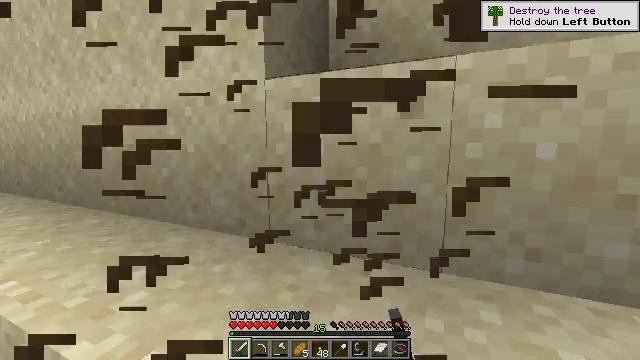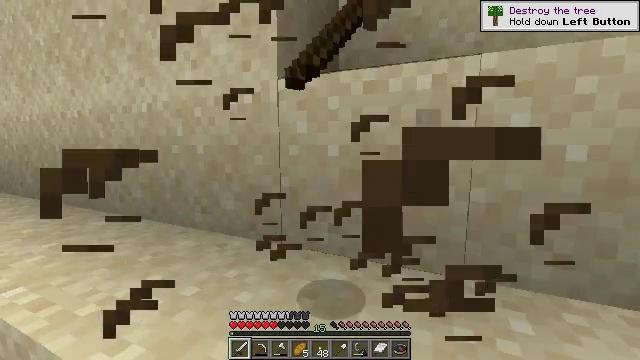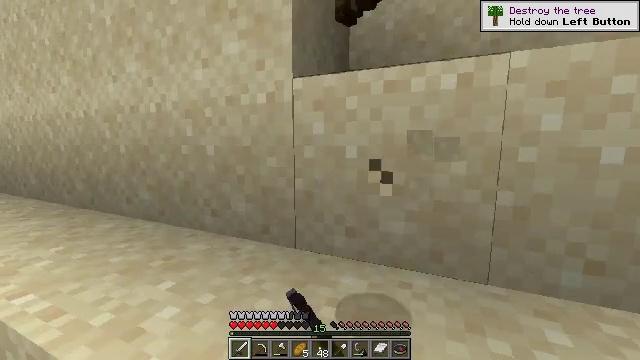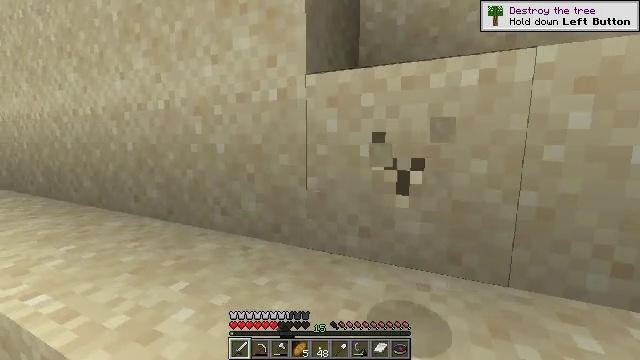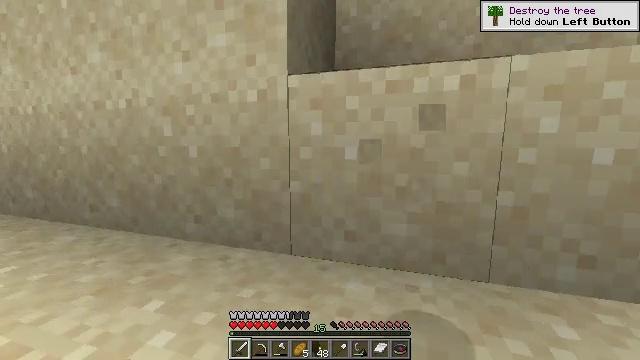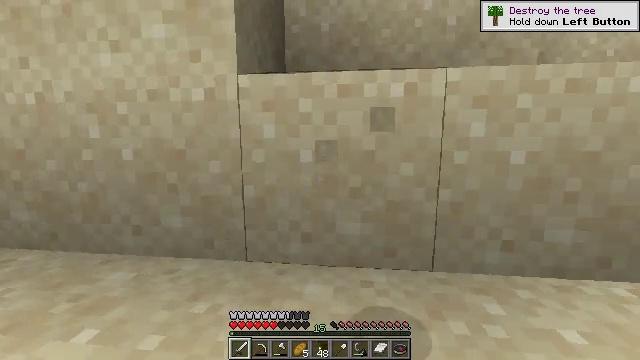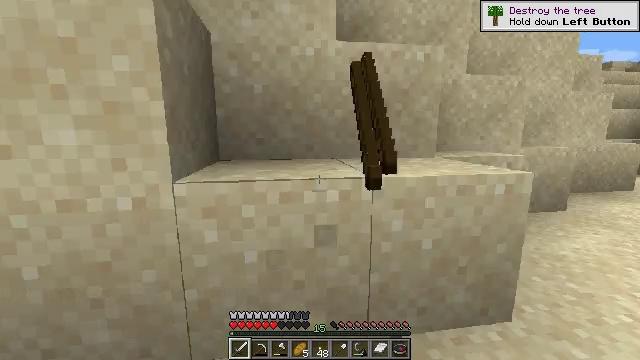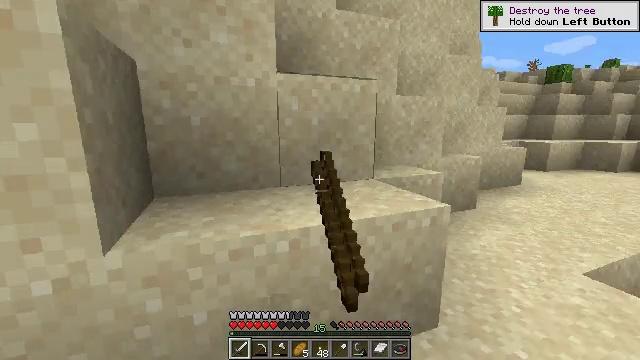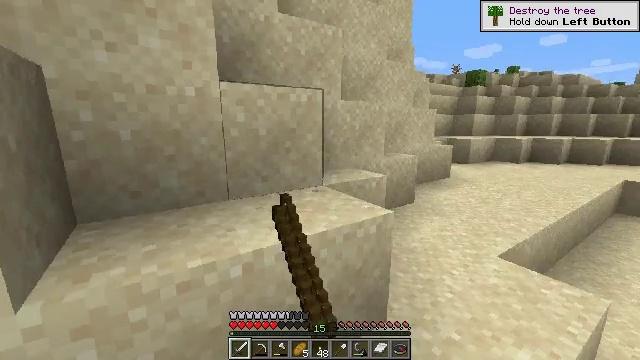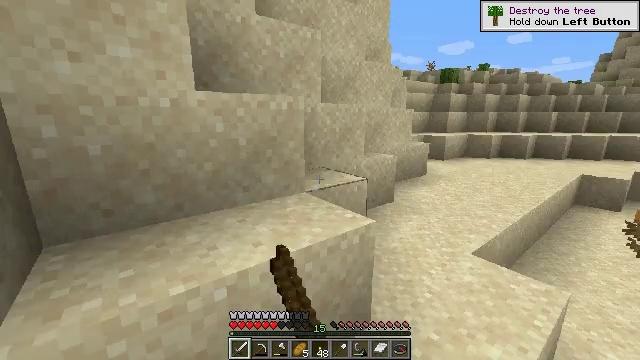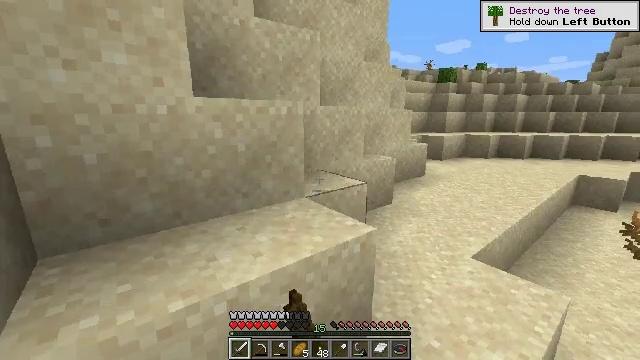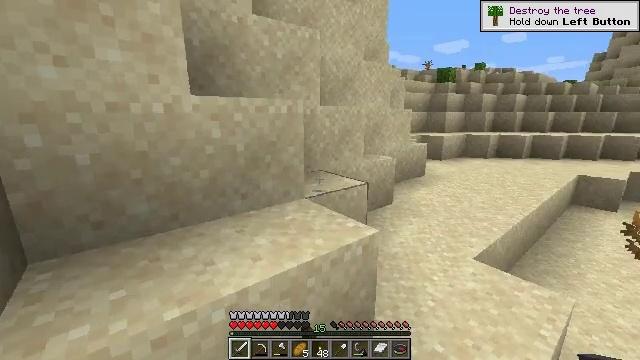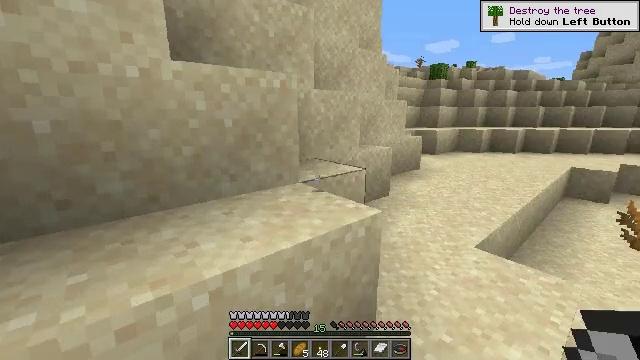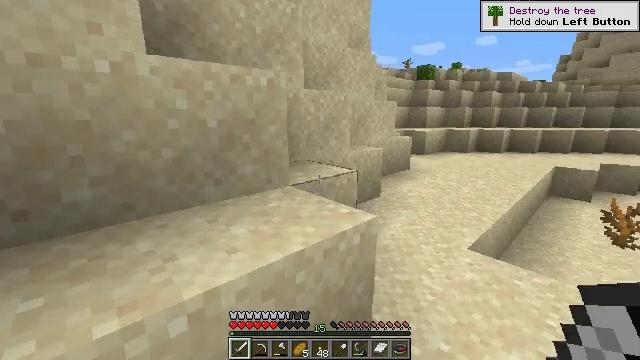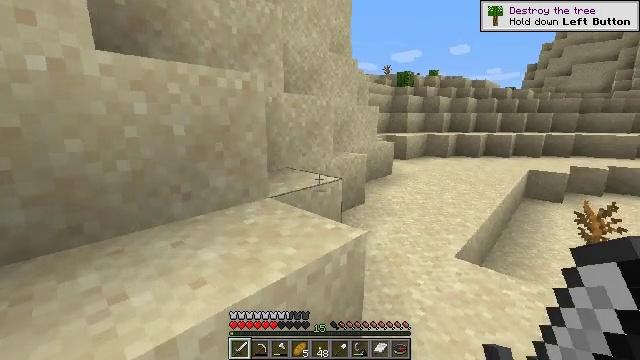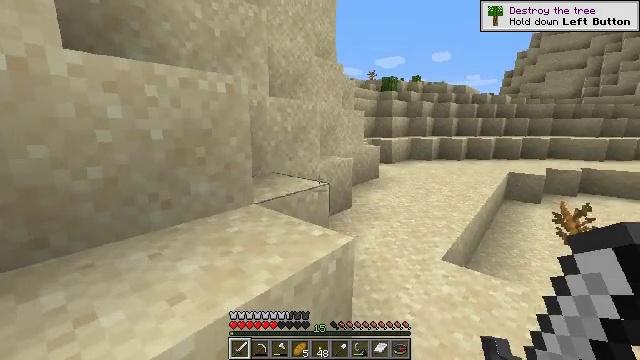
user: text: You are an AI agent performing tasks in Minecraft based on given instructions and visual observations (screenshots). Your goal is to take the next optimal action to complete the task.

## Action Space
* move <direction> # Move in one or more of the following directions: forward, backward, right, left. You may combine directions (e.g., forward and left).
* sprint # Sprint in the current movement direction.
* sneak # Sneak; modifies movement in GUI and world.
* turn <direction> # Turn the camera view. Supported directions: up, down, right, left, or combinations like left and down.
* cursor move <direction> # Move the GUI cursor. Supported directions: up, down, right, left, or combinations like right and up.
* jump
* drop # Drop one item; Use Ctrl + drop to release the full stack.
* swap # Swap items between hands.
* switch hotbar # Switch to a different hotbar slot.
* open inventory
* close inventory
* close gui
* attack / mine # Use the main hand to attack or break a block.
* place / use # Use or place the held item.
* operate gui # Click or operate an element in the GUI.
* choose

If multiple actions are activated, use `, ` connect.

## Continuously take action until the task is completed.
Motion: motion action
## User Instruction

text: Break the sea pickle cluster.
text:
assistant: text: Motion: move forward, attack / mine
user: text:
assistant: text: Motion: move forward, attack / mine
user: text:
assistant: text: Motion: move forward, attack / mine
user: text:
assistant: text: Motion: move forward, turn right
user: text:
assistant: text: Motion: move forward, turn right, jump
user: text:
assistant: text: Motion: move forward, turn right and down, jump
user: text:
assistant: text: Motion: move forward, turn right and down, jump
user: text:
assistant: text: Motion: move forward, turn right and down
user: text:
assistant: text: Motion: move forward, turn right and down
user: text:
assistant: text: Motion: move forward
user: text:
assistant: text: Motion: move forward
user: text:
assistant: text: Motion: move forward, turn right
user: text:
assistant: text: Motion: move forward, turn right
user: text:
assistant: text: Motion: move forward, turn right and up
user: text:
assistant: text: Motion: move forward, turn right
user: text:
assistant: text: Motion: move forward, turn right
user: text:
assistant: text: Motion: move forward, turn right and up
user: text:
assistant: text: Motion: move forward, turn right and up
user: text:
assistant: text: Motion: move forward, turn right
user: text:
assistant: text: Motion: move forward
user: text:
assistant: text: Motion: move forward
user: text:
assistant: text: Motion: move forward
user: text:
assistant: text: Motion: move forward, turn right
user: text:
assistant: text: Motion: move forward
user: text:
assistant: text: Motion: move forward
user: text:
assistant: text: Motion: move forward
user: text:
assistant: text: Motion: move forward
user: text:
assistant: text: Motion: move forward
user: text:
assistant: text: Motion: move forward
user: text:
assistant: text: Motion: move forward